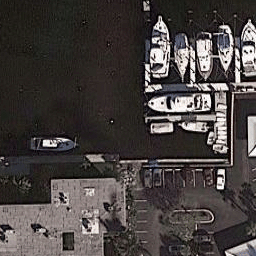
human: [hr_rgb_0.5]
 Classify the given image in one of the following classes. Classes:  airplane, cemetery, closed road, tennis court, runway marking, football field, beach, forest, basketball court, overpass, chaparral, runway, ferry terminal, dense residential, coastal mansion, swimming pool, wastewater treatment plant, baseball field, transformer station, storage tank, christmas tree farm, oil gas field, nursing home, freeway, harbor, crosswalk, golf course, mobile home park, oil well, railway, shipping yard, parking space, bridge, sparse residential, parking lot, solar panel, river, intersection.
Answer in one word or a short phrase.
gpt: harbor